Field crop: maize
Growth stage: 2
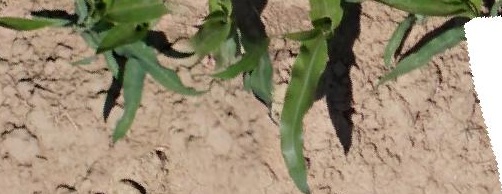
Species: maize